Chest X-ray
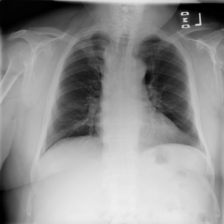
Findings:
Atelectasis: negative
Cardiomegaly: negative
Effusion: negative
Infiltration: negative
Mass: negative
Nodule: negative
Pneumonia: negative
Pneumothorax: negative
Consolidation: negative
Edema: negative
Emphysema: negative
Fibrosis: negative
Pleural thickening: negative
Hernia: negative